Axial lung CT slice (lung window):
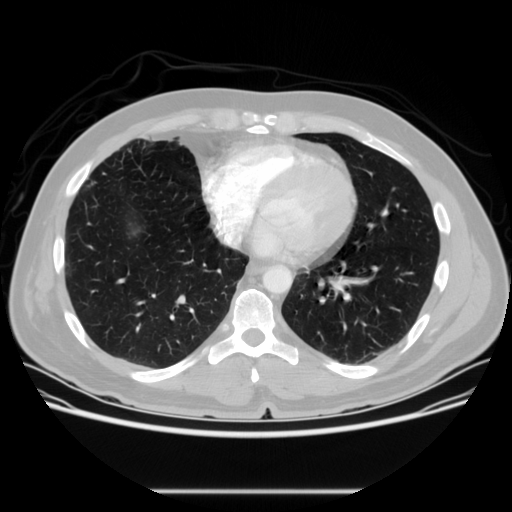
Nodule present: no